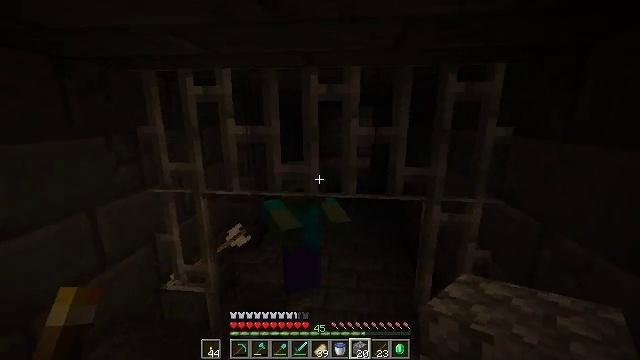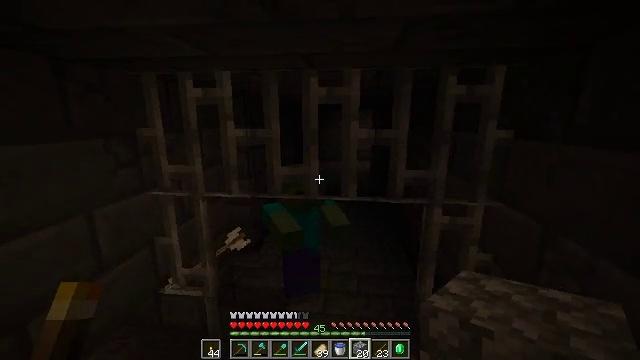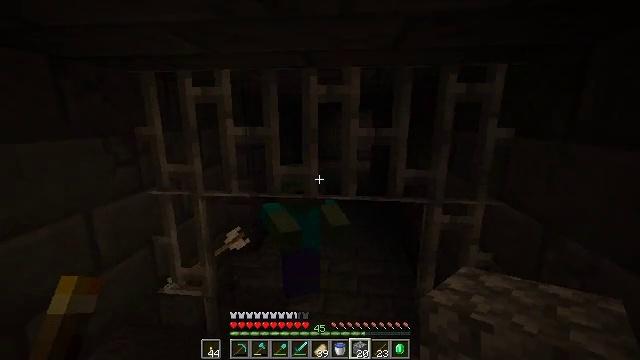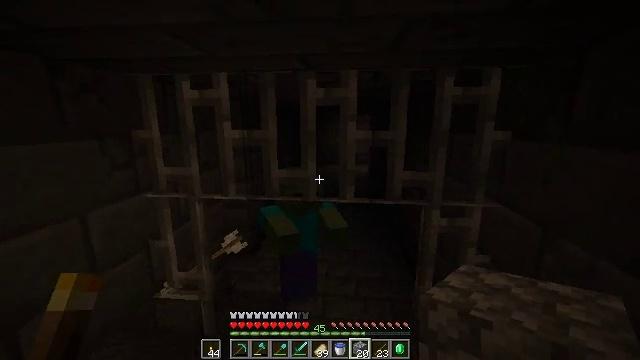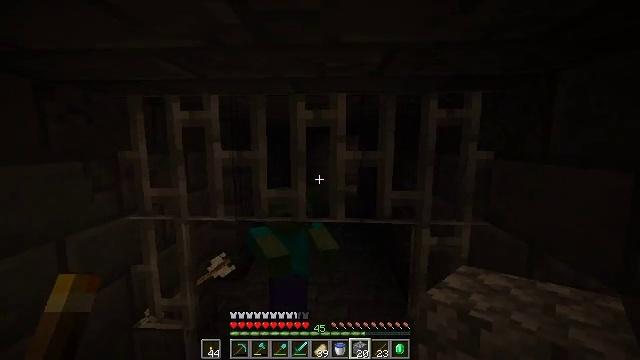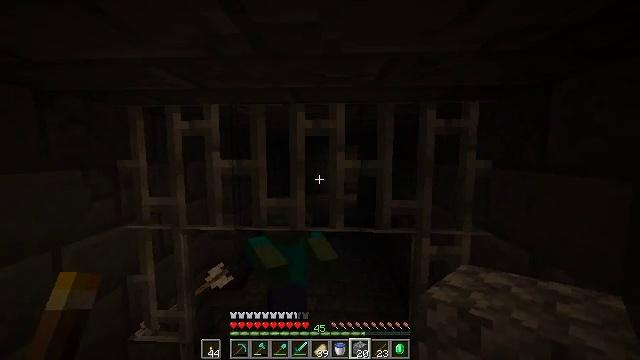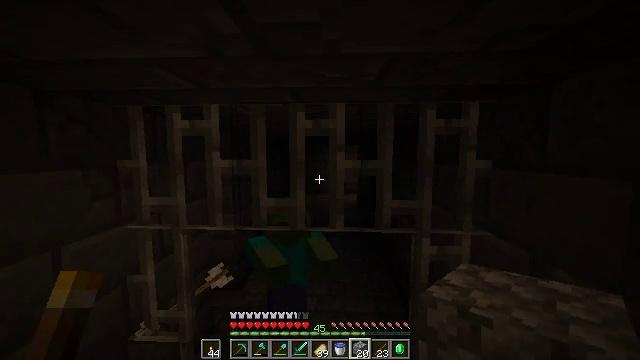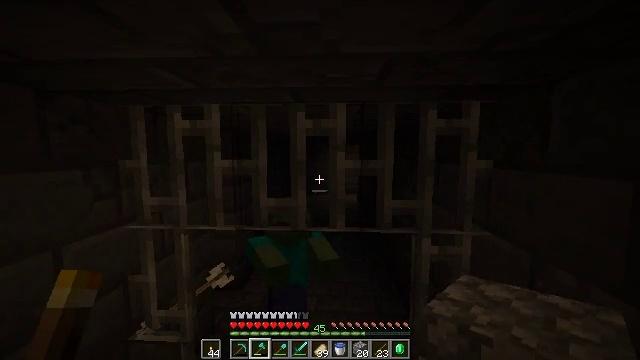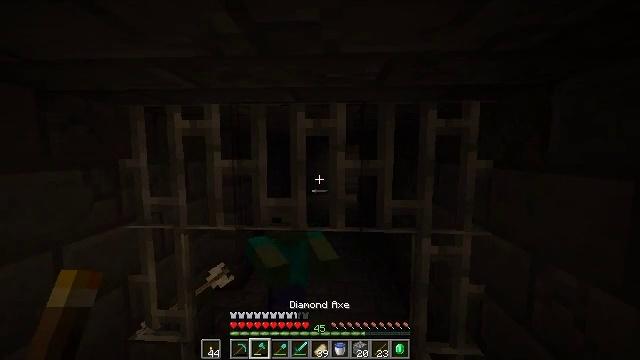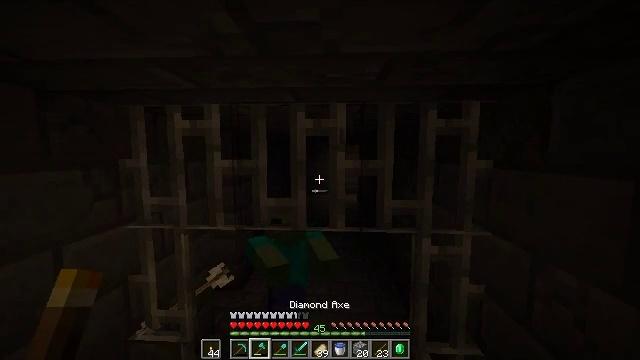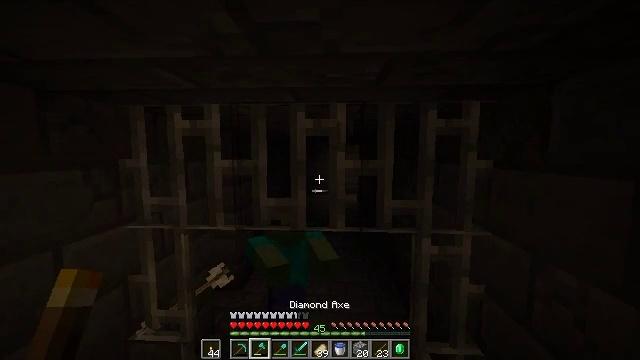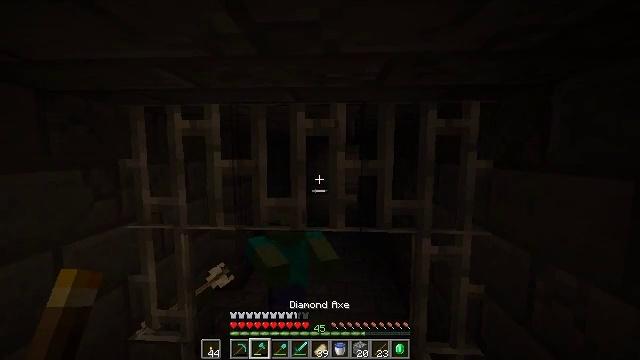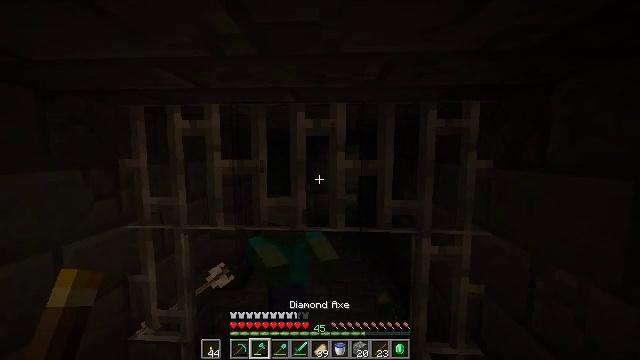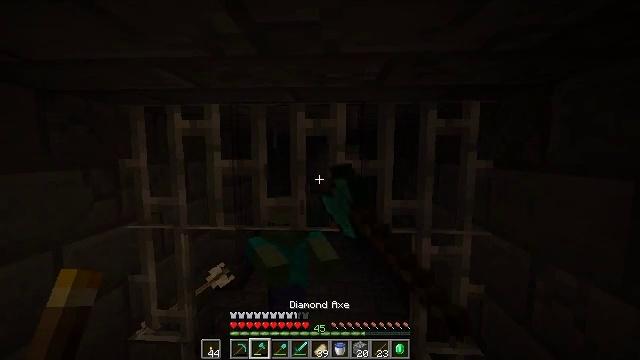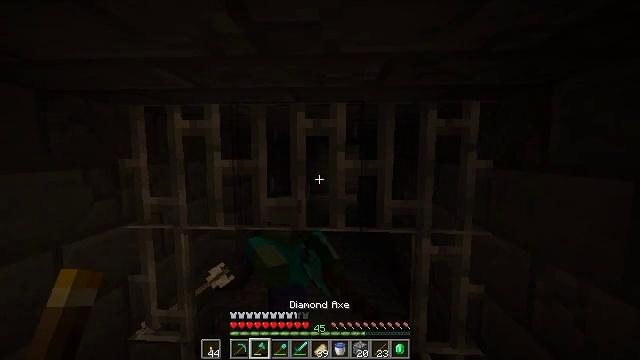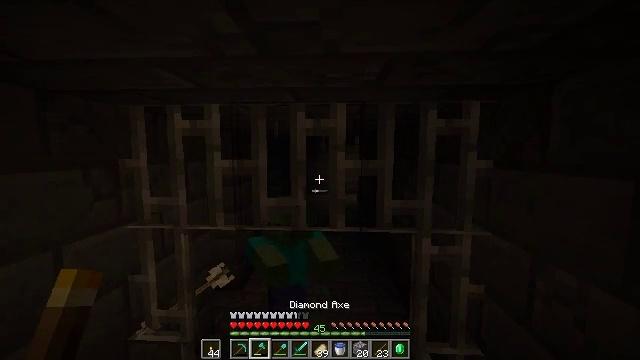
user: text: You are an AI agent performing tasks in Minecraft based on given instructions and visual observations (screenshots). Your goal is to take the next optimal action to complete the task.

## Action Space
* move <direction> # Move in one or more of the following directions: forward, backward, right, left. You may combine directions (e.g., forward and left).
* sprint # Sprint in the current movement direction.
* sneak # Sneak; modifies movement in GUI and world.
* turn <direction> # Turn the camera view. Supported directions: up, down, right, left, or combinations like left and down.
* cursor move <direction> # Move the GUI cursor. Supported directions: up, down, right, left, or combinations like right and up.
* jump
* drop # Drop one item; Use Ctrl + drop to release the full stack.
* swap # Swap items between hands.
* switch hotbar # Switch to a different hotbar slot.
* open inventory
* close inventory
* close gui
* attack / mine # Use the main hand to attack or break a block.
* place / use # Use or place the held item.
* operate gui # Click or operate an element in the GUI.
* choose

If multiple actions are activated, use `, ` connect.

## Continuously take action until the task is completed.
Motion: motion action
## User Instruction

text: Break the iron bars.
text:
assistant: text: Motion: no_op
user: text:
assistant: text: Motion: no_op
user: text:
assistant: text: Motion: no_op
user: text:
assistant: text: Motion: turn right and up
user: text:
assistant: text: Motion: turn up
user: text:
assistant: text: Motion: no_op
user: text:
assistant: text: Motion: switch to hotbar 2
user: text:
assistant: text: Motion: attack / mine, switch to hotbar 2
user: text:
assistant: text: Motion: attack / mine, switch to hotbar 2
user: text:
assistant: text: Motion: attack / mine
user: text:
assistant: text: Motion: attack / mine
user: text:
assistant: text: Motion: attack / mine
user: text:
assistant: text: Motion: attack / mine
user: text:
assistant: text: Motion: attack / mine
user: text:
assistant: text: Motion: attack / mine
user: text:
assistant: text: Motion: attack / mine
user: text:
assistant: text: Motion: attack / mine, switch to hotbar 1
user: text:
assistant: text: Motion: attack / mine, switch to hotbar 1
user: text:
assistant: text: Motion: attack / mine
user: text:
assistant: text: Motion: attack / mine
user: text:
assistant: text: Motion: attack / mine
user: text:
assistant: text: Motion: attack / mine
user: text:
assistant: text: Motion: attack / mine
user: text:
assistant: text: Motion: attack / mine
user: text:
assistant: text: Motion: attack / mine
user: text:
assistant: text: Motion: attack / mine
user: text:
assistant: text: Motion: attack / mine
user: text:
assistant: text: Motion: attack / mine
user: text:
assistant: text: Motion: attack / mine
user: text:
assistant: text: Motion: attack / mine